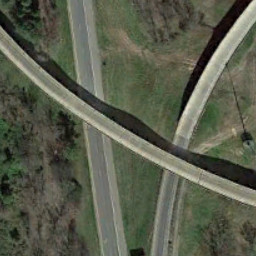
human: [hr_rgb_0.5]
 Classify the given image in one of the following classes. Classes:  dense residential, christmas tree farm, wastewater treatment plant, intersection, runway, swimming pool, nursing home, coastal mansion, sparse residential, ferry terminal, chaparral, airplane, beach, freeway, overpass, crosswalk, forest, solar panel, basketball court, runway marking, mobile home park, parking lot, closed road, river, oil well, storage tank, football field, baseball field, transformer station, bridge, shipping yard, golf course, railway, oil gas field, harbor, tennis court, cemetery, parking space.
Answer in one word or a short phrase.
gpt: overpass